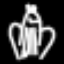
Label: frog